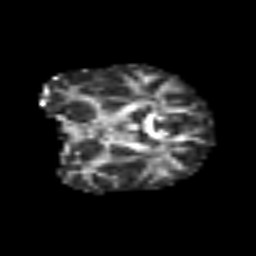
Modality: FA
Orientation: coronal
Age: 62
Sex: female
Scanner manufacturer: siemens
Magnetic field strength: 3 T
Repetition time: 3.2 s
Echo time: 0.081 s